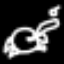
Label: frog